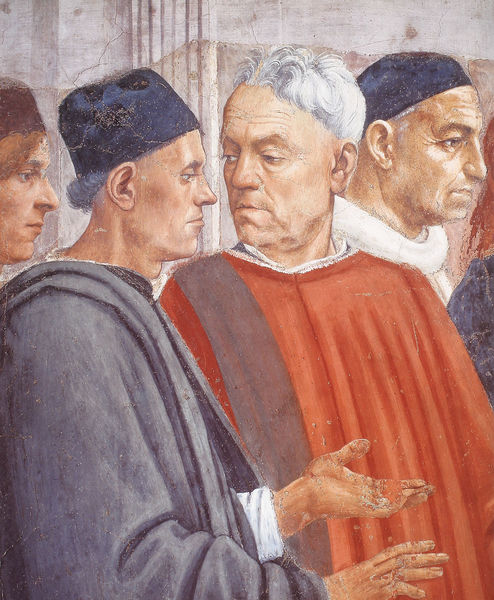
Titel: Fresken der Cappella Brancacci in S. Maria del Carmine
Künstler: Masolino da Panicale
Standort: Florenz, S. Maria del Carmine, Cappella Brancacci (EU - I - Toskana)
Schlagwörter: blau, gemälde, mann, umhang, ausschnitt, grau, hut, hüte, männer, ohr, profil, weiss, blick, rot, gespräch, haube, kappe, kappen, mütze, wand, falten, gesicht, hände, gewand, mantel, renaissance, kopfbedeckung, italien, violett, pilaster, falte, wandgemälde, vier, scherpe, florenz, diskussion, umhänge, fresko, abgeschnitten, disput, fresco, stifter, gestikulieren, ghirlandaio, weiße  haare